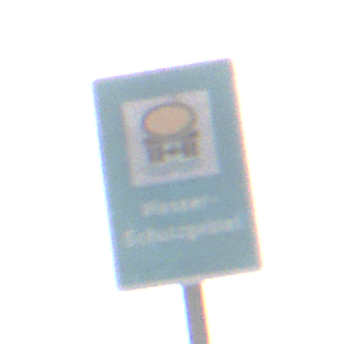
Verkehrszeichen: Wasserschutzgebiet
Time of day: MorningAfternoon
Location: Outdoor (Nature)
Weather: PartlyCloudy
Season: NotSpecified
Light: Natural